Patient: sex M, age 61
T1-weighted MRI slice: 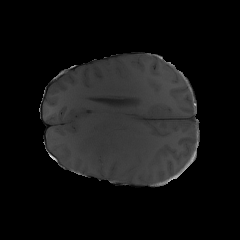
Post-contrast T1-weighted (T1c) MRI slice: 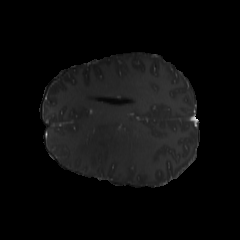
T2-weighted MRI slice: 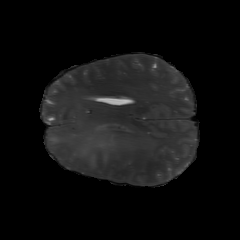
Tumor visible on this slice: yes
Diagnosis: Glioblastoma, IDH-wildtype
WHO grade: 4